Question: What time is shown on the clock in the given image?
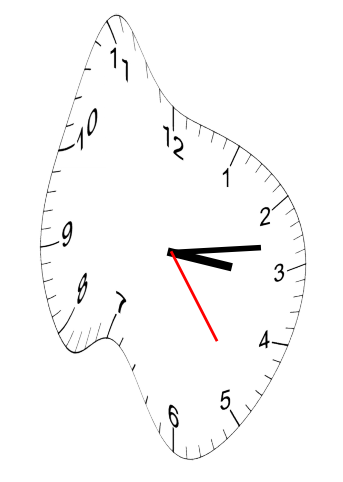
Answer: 03:13:24